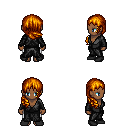
a pixel art fantasy rpg character, female body template, human, dark skin, gray robe, white pants, dark blonde right-swept hairstyle, black shoes, four views (front, back, left, right), 2x2 character sprite sheet, small pixel art, hard edges, no anti-aliasing